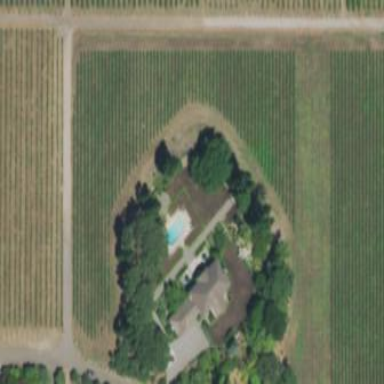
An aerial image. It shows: Vineyard with wine grapes as the crop.